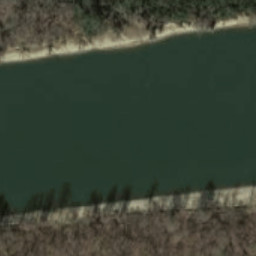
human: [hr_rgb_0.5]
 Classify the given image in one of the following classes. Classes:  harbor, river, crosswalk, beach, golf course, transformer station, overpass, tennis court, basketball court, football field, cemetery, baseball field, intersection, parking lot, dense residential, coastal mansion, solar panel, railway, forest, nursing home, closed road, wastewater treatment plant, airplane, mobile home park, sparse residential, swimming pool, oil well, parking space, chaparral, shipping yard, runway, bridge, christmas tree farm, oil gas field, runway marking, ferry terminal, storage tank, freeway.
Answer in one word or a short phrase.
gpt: river